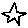
Label: star